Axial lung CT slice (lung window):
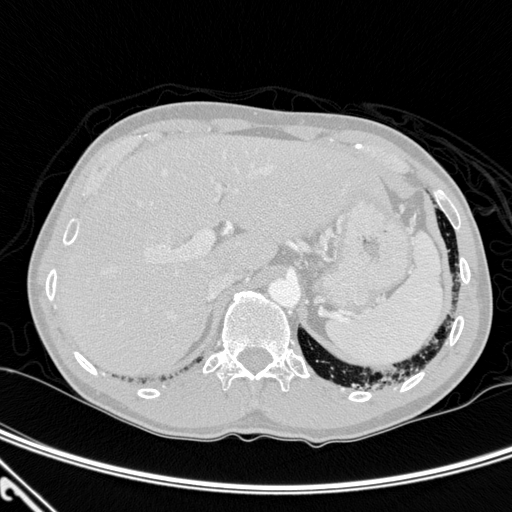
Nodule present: no